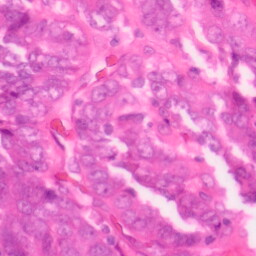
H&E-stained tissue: Colon